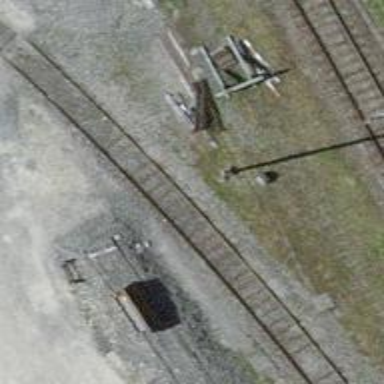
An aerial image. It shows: Single-track railway yard.